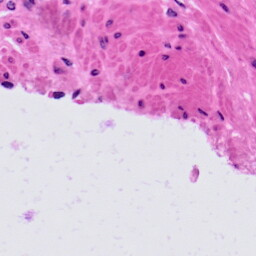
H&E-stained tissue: Prostate